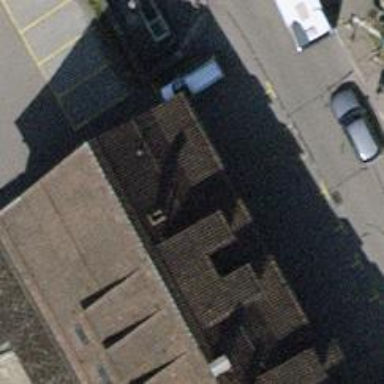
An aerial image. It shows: Hotel with restaurant.